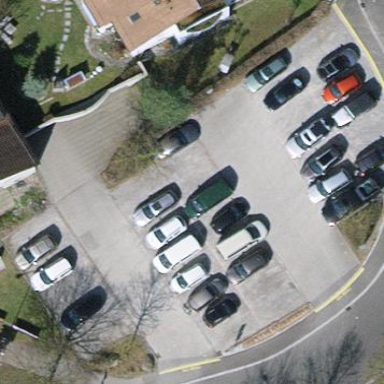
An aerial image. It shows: Parking area with surface.